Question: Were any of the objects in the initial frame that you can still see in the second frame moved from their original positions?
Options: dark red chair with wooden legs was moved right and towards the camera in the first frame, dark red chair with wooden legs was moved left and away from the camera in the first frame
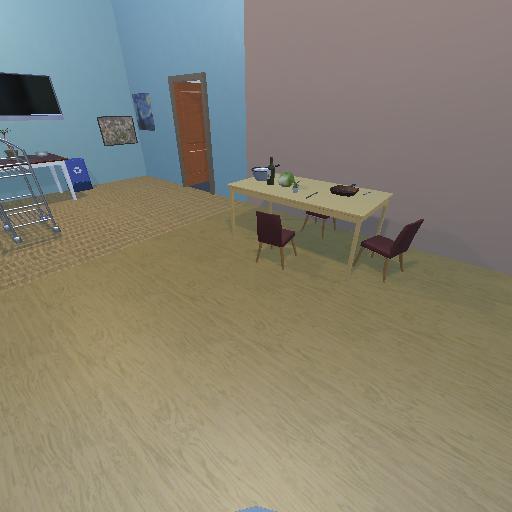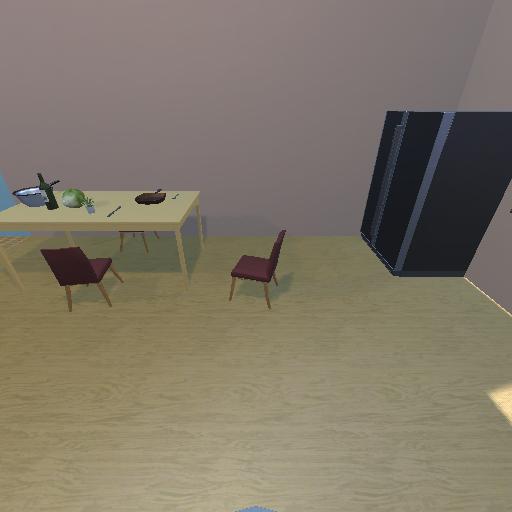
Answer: dark red chair with wooden legs was moved right and towards the camera in the first frame